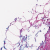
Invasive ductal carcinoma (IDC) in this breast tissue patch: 0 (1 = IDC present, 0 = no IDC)